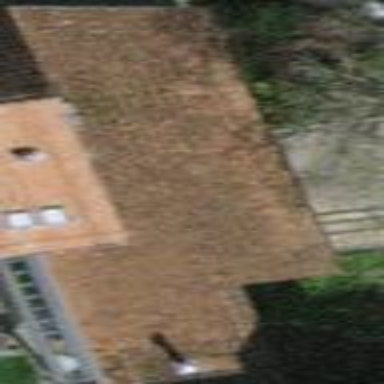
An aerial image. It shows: View of roof of building.